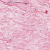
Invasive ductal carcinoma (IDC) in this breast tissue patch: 0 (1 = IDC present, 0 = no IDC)